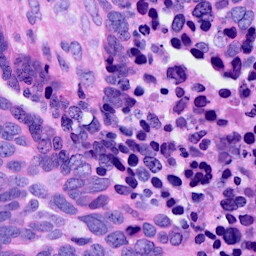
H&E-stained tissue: Ovarian